【题型】证明题　【知识点】平面几何　【难度】medium
沪教版九年级第二学期的教材给出了正多边形的定义：各边相等、各角也相等的多边形叫做正多边形。同时还提到了一种用直尺和圆规作圆的内接正六边形和圆的内接正五边形的方法，但课本上并未证明。我们现开展下列探究活动。

活动一：如图1，展示了一种用尺规作$\odot O$的内接正六边形的方法。

\textcircled{1} 在$\odot O$上任取一点$A$，以$A$为圆心、$AO$为半径作弧，在$\odot O$上截得一点$B$；

\textcircled{2} 以$B$为圆心，$AO$为半径作弧，在$\odot O$上截得一点$C$；再如此从点$C$逐次截得点$D$、$E$、$F$；

\textcircled{3} 顺次连接$AB$、$BC$、$CD$、$DE$、$EF$、$FA$。

(1) 根据正多边形的定义，我们只需要证明\underline{\quad\quad\quad\quad}，\underline{\quad\quad\quad\quad}（请用符号语言表示，不需要说明理由），就可证明六边形$ABCDEF$是正六边形。

活动二：如图2，展示了一种用尺规作$\odot O$的内接正五边形的方法。

\textcircled{1} 作$\odot O$的两条互相垂直的直径$PQ$和$AF$；

\textcircled{2} 取半径$OP$的中点$M$；再以$M$为圆心、$MA$为半径作弧，和半径$OQ$相交于点$N$；

\textcircled{3} 以点$A$为圆心，以$AN$的长为半径作弧，与$\odot O$相截，得交点$B$。如此连续截取3次，依次得分点$C$、$D$、$E$，顺次连接$AB$、$BC$、$CD$、$DE$、$EA$，那么五边形$ABCDE$是正五边形。

(2) 已知$\odot O$的半径为2，求边$AB$的长，并证明五边形$ABCDE$是正五边形。

（参考数据：$\sin 22.5^\circ = \dfrac{\sqrt{2-\sqrt{2}}}{2}$，$\cos 22.5^\circ = \dfrac{\sqrt{\sqrt{2}+1}}{2}$，$\sin 36^\circ = \dfrac{\sqrt{10-2\sqrt{5}}}{4}$，$\cos 36^\circ = \dfrac{\sqrt{5}+1}{4}$，$\sin 72^\circ = \dfrac{\sqrt{10+2\sqrt{5}}}{4}$。）

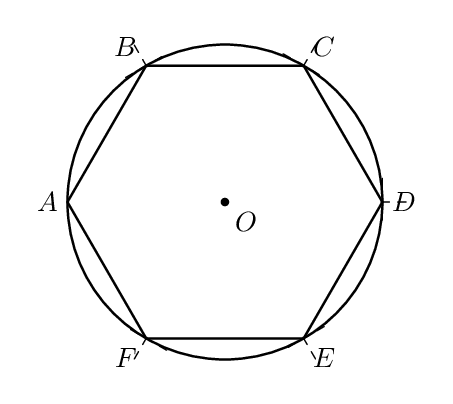
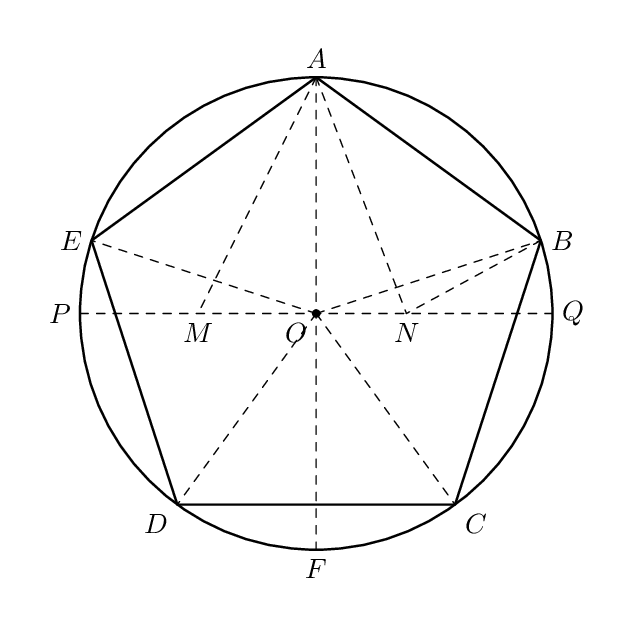
【解答】
【详解】(1) 解：根据正多边形的定义，我们只需要证明$AB = BC = CD = DE = EF = FA$，$\angle A = \angle B = \angle C = \angle D = \angle E = \angle F$，就可证明六边形$ABCDEF$是正六边形。

故答案为：$AB = BC = CD = DE = EF = FA$，$\angle A = \angle B = \angle C = \angle D = \angle E = \angle F$；

(2) 解：根据题意，可得$AF \perp PQ$，$OP = OA = 2$，

$\because$ 点$M$为半径$OP$的中点，

$\therefore OM = \dfrac{1}{2}OP = 1$，

$\therefore$ 在$\text{Rt}\triangle AOM$中，$AM = \sqrt{OM^2 + OA^2} = \sqrt{1^2 + 2^2} = \sqrt{5}$，

$\because$ 以$M$为圆心、$MA$为半径作弧，和半径$OQ$相交于点$N$，

$\therefore MN = AM = \sqrt{5}$，

$\therefore ON = MN - OM = \sqrt{5} - 1$，

$\therefore$ 在$\text{Rt}\triangle AON$中，$AN = \sqrt{ON^2 + OA^2} = \sqrt{(\sqrt{5}-1)^2 + 2^2} = \sqrt{10 - 2\sqrt{5}}$，

$\because$ 以点$A$为圆心，以$AN$的长为半径作弧，与$\odot O$相截，得交点$B$，

$\therefore AB = AN = \sqrt{10 - 2\sqrt{5}}$；

如下图，连接$BF$，$OB$，$OC$，$OD$，$OE$，

$\because AF$为$\odot O$直径，

$\therefore \angle ABF = 90^\circ$，$AF = 2 \times 2 = 4$，

$\therefore \sin \angle AFB = \dfrac{AB}{AF} = \dfrac{\sqrt{10 - 2\sqrt{5}}}{4}$，

$\therefore \angle AFB = 36^\circ$，

$\therefore \angle AOB = 2\angle AFB = 72^\circ$，

$\because OA = OB$，

$\therefore \angle OAB = \angle OBA = \dfrac{1}{2}(180^\circ - \angle AOB) = 54^\circ$，

在$\triangle OAB$和$\triangle OBC$中，
\[
\begin{cases}
OA = OB \\
AB = BC \\
OB = OC
\end{cases}
\]
$\therefore \triangle OAB \cong \triangle OBC$，

$\therefore \angle AOB = \angle BOC = 72^\circ$，

$\therefore \angle OBC = \angle OCB = 54^\circ$，

同理可得$\triangle OCD \cong \triangle ODE \cong \triangle OAB$，

$\therefore \angle AOB = \angle BOC = \angle COD = \angle DOE = 72^\circ$，

$\therefore \angle EOA = 360^\circ - \angle AOB - \angle BOC - \angle COD - \angle DOE = 72^\circ = \angle AOB$，

又$\because OE = OA$，$OA = OB$，

$\therefore \triangle EOA \cong \triangle AOB (\text{SAS})$，

$\therefore EA = AB$，$\angle OEA = \angle OAE = 54^\circ$，

$\therefore AB = BC = CD = DE = EA$，$\angle ABC = \angle BCD = \angle CDE = \angle DEA = \angle EAB = 54^\circ \times 2 = 108^\circ$，

$\therefore$ 五边形$ABCDE$是正五边形。
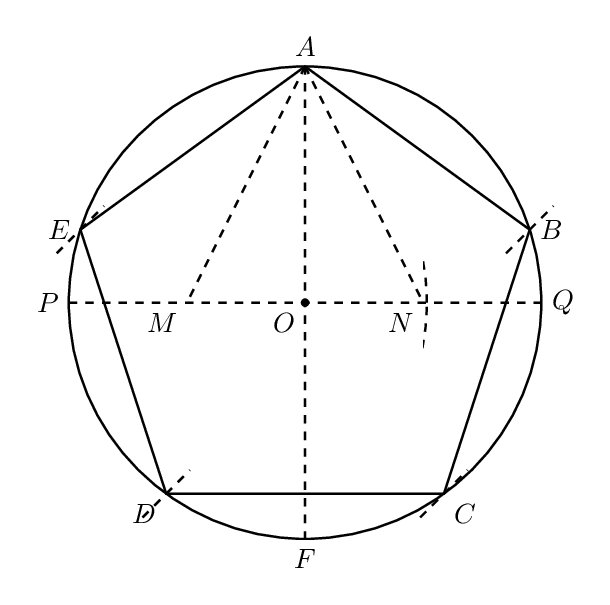